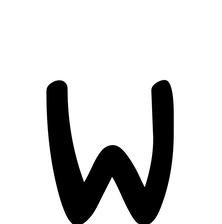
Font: PatrickHand-Regular